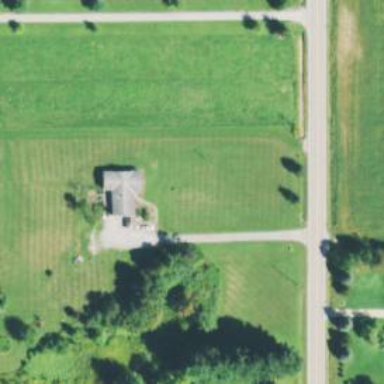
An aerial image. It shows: Driveway.